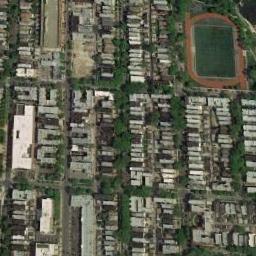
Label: ground_track_field